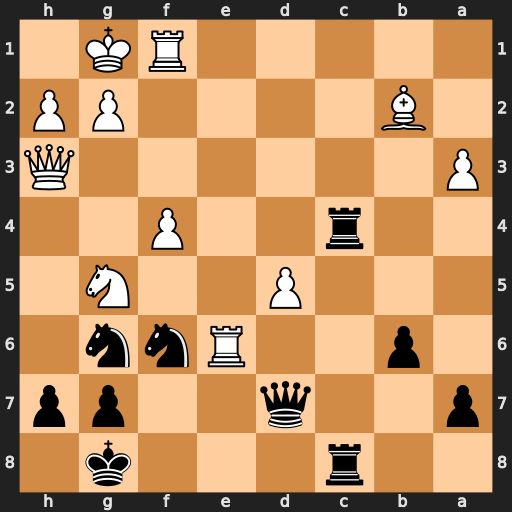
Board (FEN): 2r3k1/p2q2pp/1p2Rnn1/3P2N1/2r2P2/P6Q/1B4PP/5RK1
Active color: b
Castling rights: -
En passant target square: -
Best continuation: Nxf4 Rxf4 Rxf4